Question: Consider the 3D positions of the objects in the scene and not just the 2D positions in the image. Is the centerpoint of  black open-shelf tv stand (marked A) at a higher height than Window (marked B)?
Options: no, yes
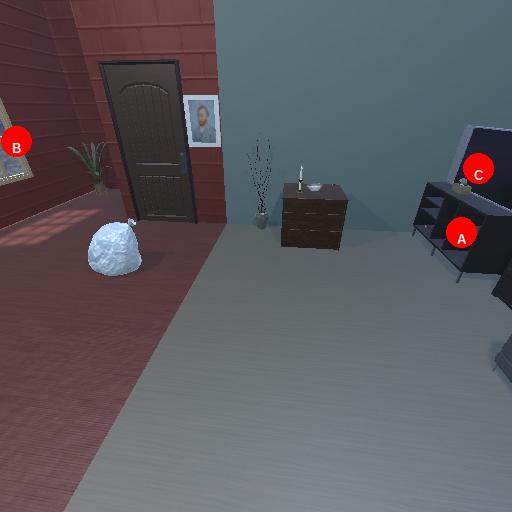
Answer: no